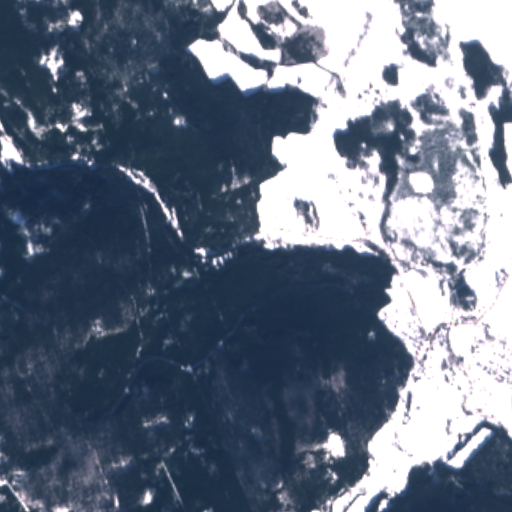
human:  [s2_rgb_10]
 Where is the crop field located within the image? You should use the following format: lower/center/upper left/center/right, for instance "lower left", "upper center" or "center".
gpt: The crop field is located in the lower right of the image.
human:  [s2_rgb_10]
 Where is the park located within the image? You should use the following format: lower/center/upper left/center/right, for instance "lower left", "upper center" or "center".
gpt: The park is located in the lower right of the image.
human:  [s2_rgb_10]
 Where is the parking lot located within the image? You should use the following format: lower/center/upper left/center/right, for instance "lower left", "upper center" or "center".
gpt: The parking lot is located in the lower right of the image.
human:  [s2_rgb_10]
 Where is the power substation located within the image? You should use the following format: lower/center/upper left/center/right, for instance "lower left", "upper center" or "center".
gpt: The power substation is located in the lower right of the image.
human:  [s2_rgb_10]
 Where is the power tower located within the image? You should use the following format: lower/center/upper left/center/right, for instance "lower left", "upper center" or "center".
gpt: The power tower is located in the lower right of the image.
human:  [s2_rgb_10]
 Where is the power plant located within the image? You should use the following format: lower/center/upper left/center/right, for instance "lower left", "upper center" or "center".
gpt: There is no power plant in the image.